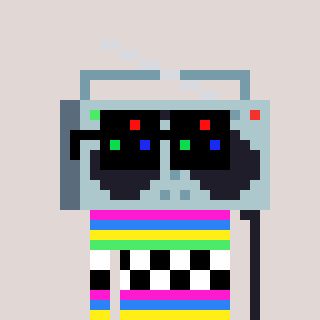
a pixel art character with square black sunglasses, a boombox-shaped head and a foggrey-colored body on a warm background